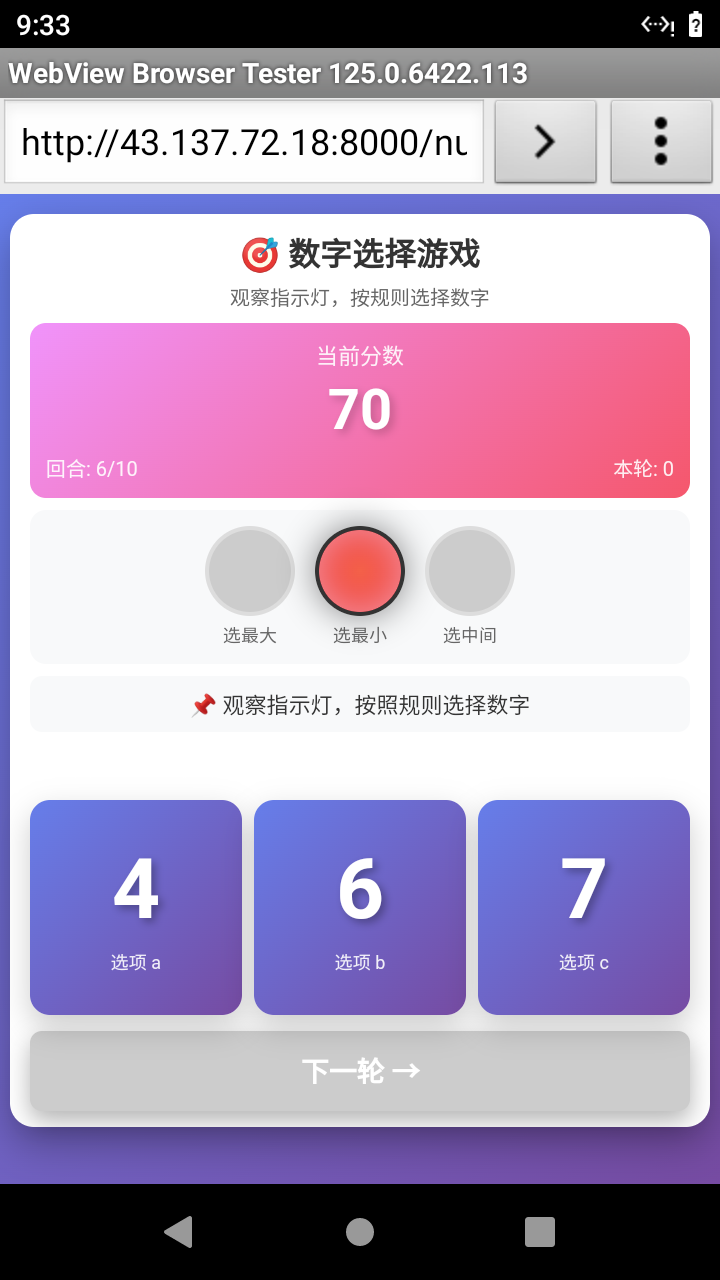

Select the correct number based on the traffic light color.
Answer: 0